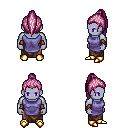
a pixel art fantasy rpg character, male body template, dark elf, purple skin, chain tabard jacket, robe skirt, pink long topknot hairstyle, leather bracers, gold boots, four views (front, back, left, right), 2x2 character sprite sheet, small pixel art, hard edges, no anti-aliasing